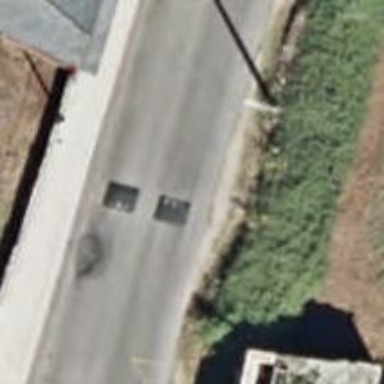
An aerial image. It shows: Bump for traffic calming.